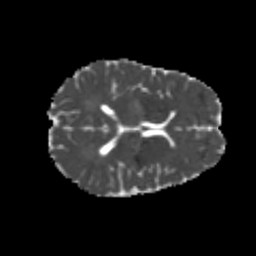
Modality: MD
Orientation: axial
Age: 24
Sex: female
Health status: healthy
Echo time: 0.074 s